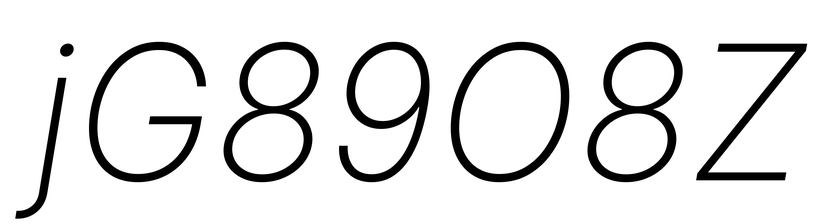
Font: Inter-Italic_ExtraLight_Italic